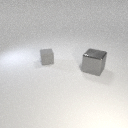
large gray metal cube to the right of small gray rubber cube